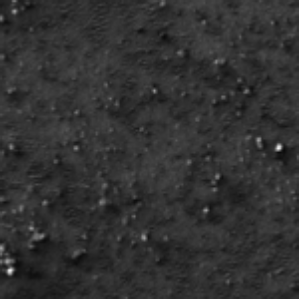
Label: frost